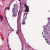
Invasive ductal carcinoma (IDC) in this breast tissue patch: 0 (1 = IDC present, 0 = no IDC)